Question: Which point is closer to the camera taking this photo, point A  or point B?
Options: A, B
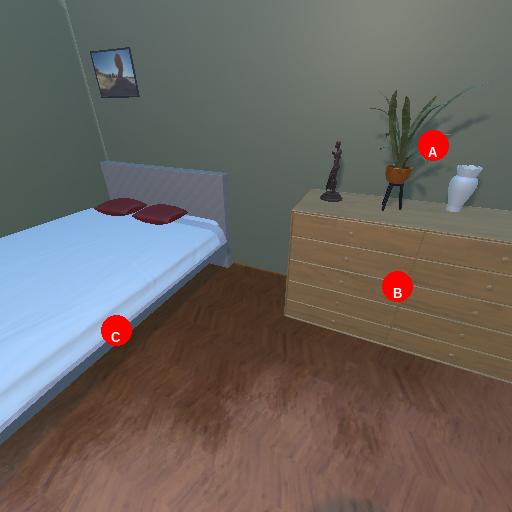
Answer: A